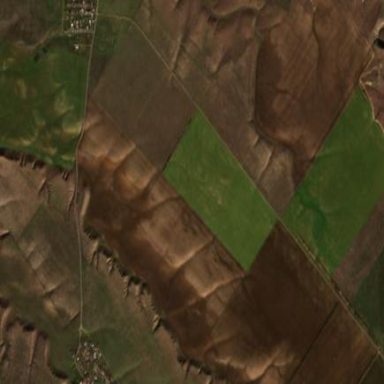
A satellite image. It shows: Picturesque farmland scene.